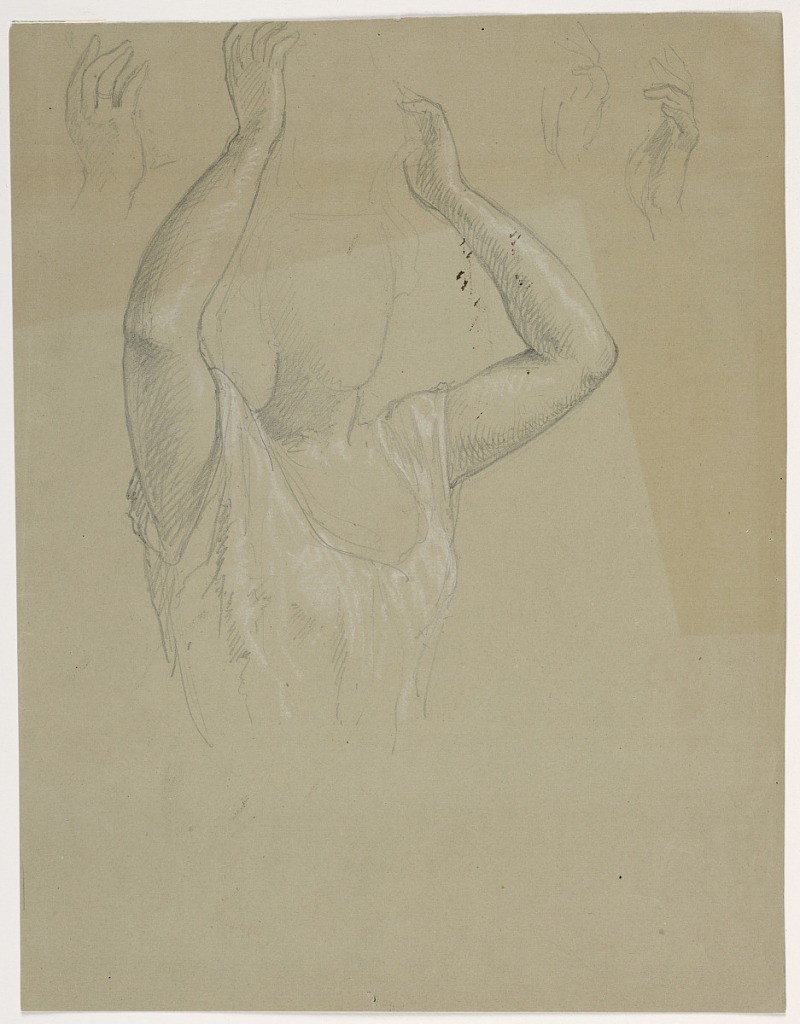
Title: Woman With Hands Raised
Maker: Daniel Huntington, American, 1816–1906
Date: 1844–45
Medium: Graphite, white chalk on grey wove paper
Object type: Drawing
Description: Half-length sketch of a woman. Woman's bust and arms shown; arms raised overhead. Right hand repeated, upper left corner. Left hand repeated, upper right corner.